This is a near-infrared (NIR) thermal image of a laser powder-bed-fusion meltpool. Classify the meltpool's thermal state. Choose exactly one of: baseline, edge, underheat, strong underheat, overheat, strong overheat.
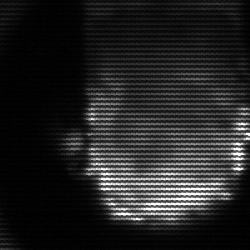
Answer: baseline